Question: I am building a web site in Myanmar Burmese language and I am so far successful in showing the Burmese font by using CSS like so:
'''
@font-face {
font-family: Zawgyi-One;
src: url('../../fonts/zawgyi.eot'); /* IE9 Compat Modes */
src: url('../../fonts/zawgyi.eot?#iefix') format('embedded-opentype'), /* IE6-IE8 */
url('../../fonts/zawgyi.woff') format('woff'), /* Modern Browsers */
url('../../fonts/zawgyi.ttf') format('truetype'), /* Safari, Android, iOS */
url('../../fonts/zawgyi.svg#Zawgyi-One') format('svg'); /* Legacy iOS */
}
body {
font-family: Zawgyi-one !important;
}
'''
and it is working fine as long as the text is displayed in the browser.
However, when I open the website in iPhone, and click on one of the dropdown menus, the iOS system drop down shows up and shows gibberish instead of proper characters like so:

I suspect that happens because the iOS system dropdown is a operating system component and since the font is only installed in the web browser context, the system dropdown cannot render the font. Please correct me if I am wrong.
How do I show Burmese font correctly in iOS dropdowns?
a) without asking the user to download the Burmese font to his or her system?
b) can we even do that without the user installing the font in his or her system?
c) is there a way to automatically install the font to the user's system (I don't think its possible but please correct me if I am wrong).
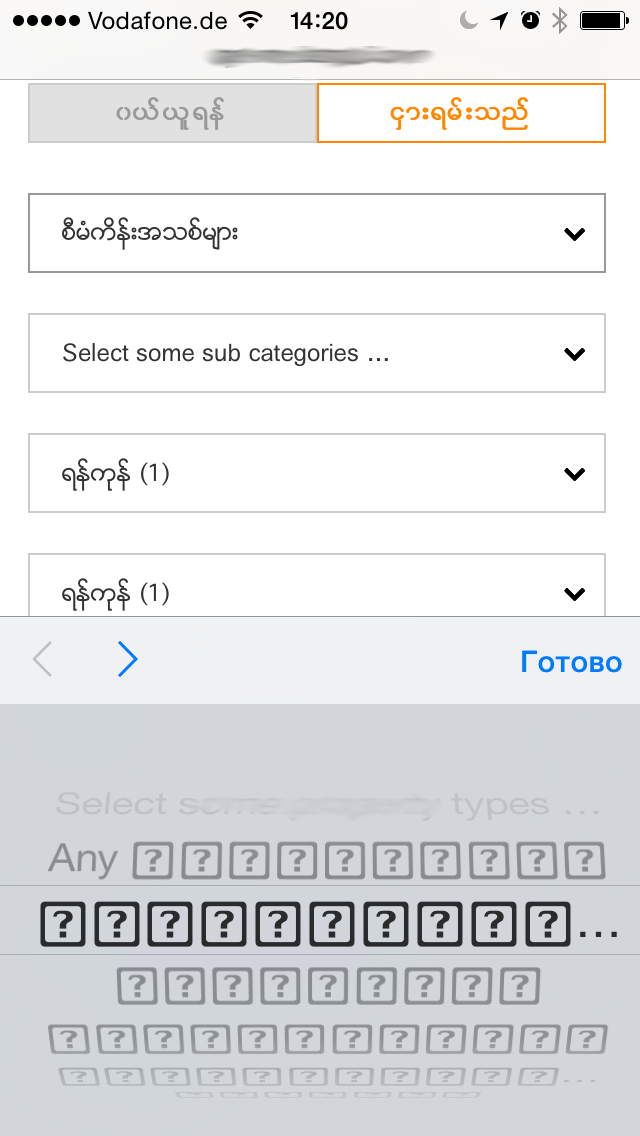
Answer: Yes it is because your font is accessible from the web page only and not available for the system. But you cannot directly install a font to the device. But it can be done using <URL>. you can ask the user to download and install the font
<URL> is a bit more readable info about configuration profiles